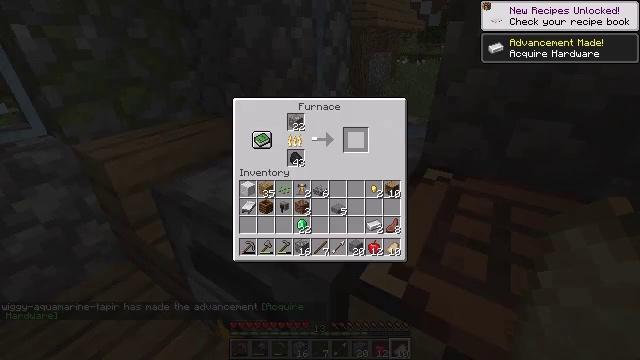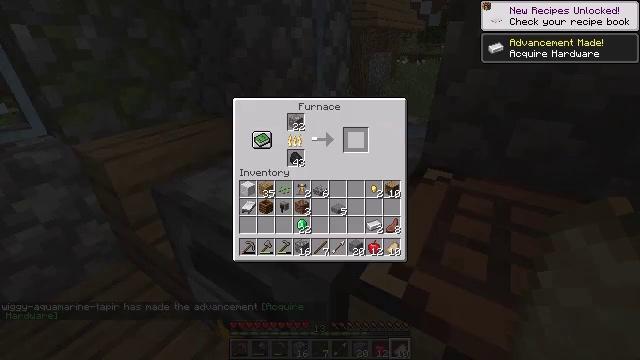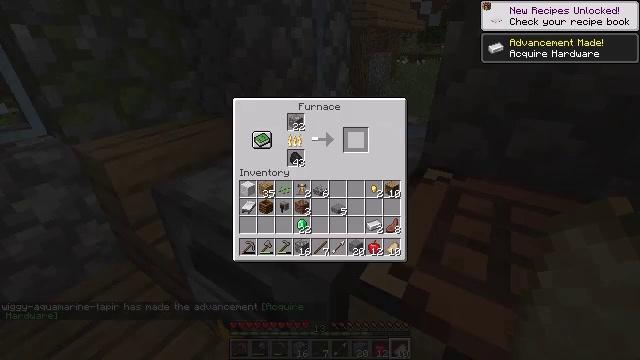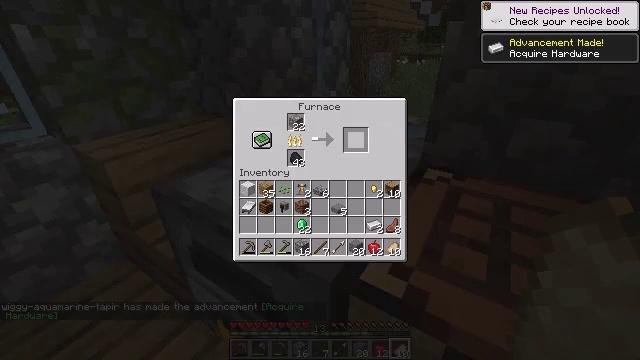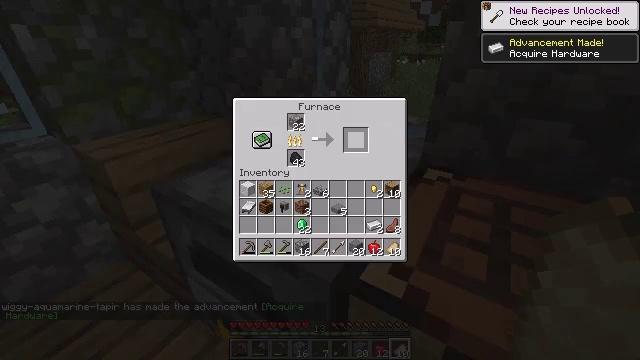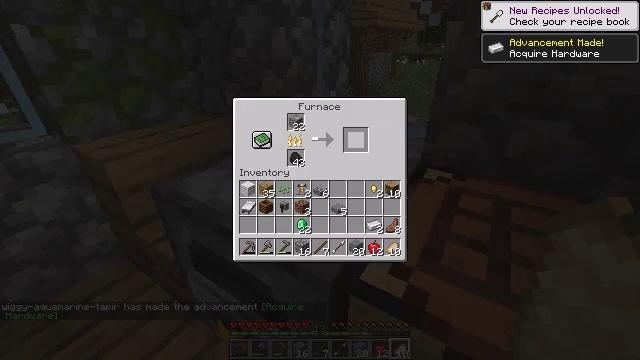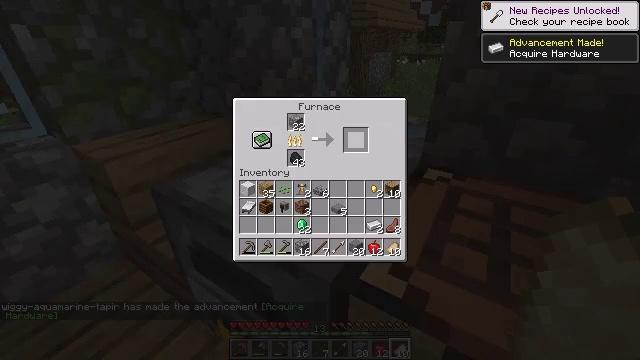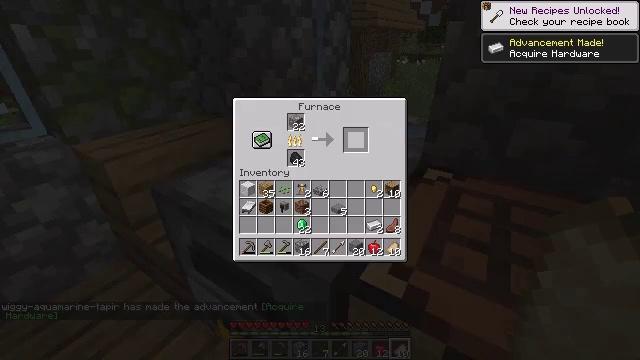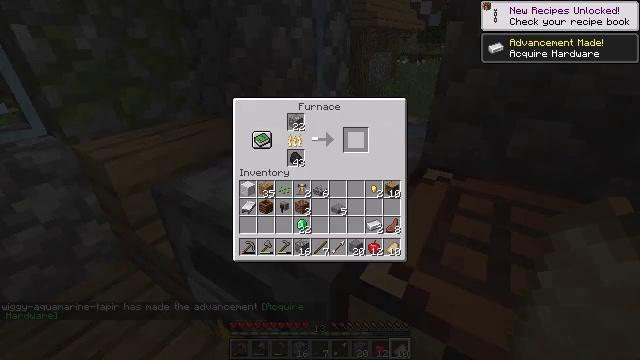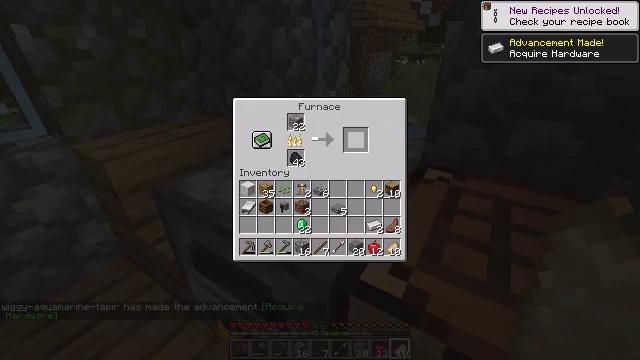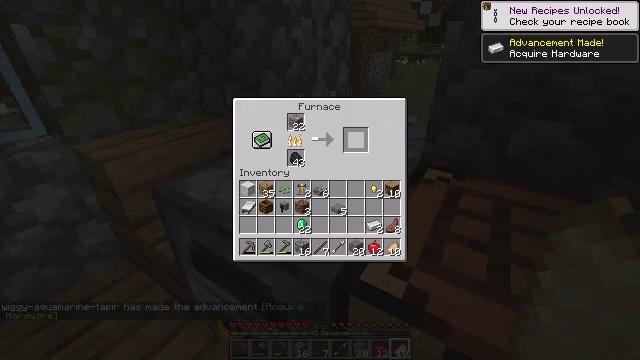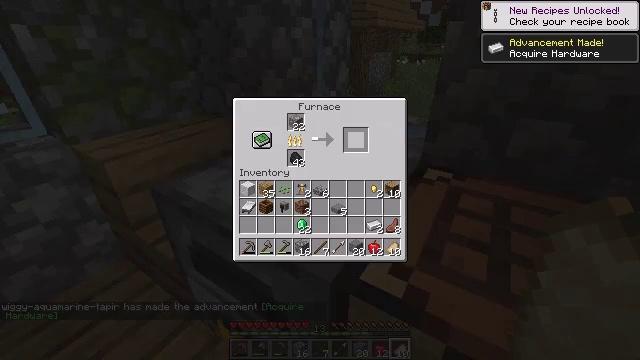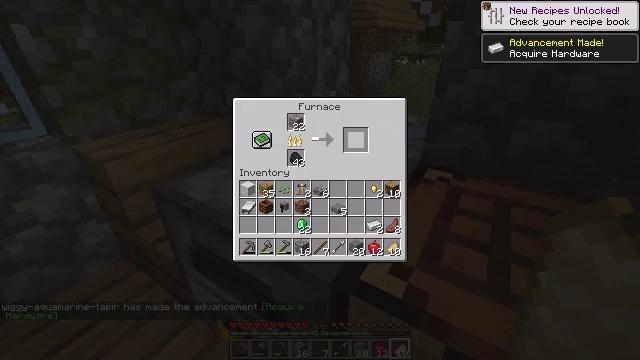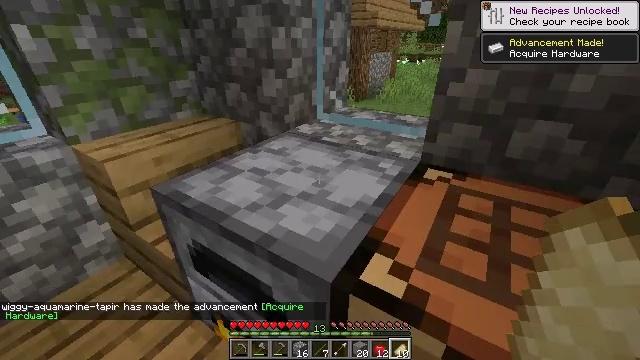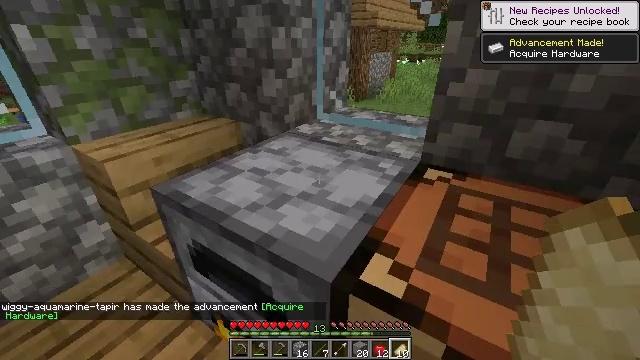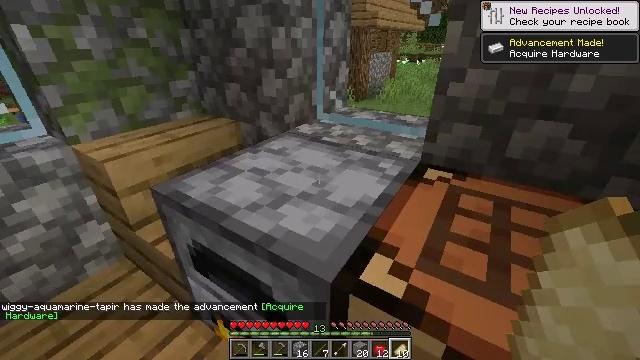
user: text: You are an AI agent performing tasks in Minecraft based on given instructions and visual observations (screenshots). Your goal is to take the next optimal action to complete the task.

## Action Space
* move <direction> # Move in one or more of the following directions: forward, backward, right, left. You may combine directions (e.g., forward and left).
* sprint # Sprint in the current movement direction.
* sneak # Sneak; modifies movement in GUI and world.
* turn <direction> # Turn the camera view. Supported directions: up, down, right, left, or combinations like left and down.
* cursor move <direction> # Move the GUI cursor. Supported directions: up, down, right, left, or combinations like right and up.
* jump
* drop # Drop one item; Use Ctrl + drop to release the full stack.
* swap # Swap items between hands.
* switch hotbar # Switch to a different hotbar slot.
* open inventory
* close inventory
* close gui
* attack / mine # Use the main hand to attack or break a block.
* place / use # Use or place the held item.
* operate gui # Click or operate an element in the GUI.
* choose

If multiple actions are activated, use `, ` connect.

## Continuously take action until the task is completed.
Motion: motion action
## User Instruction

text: Open the crafting grid to craft a smithing table.
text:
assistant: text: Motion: open gui
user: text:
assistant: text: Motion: no_op
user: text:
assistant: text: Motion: no_op
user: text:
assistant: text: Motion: no_op
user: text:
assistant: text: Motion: no_op
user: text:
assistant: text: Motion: no_op
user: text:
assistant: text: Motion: no_op
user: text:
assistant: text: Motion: no_op
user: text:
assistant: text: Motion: no_op
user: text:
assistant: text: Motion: no_op
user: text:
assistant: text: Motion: no_op
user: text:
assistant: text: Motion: no_op
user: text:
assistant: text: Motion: no_op
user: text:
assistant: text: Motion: close gui
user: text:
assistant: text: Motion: no_op
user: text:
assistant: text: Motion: turn right
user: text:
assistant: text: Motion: turn right
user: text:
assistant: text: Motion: turn right and down
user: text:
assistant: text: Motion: turn right
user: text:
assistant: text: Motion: no_op
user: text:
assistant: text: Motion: move back
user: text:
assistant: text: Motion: move back
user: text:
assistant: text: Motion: move back
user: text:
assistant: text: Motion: move back
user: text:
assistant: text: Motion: no_op
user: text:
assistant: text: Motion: no_op
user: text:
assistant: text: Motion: no_op
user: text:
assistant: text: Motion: no_op
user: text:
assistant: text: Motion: no_op
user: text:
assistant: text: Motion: no_op